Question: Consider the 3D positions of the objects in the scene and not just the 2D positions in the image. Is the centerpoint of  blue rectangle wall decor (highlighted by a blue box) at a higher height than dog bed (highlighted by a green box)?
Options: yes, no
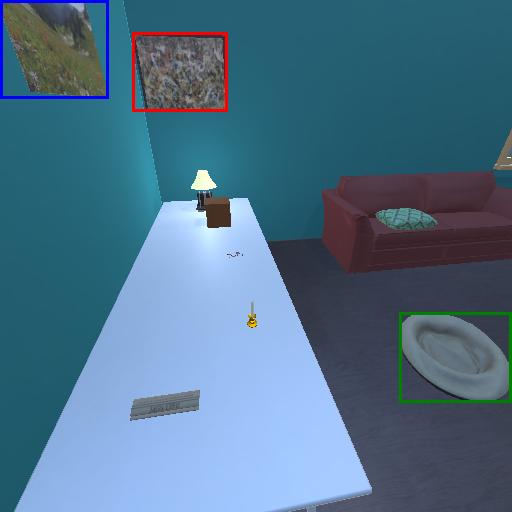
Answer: yes